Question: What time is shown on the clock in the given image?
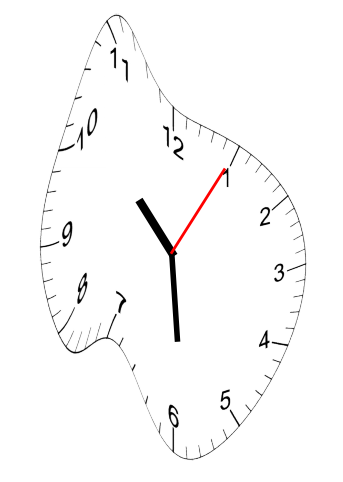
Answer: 10:29:05